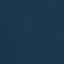
Land use / land cover class: SeaLake